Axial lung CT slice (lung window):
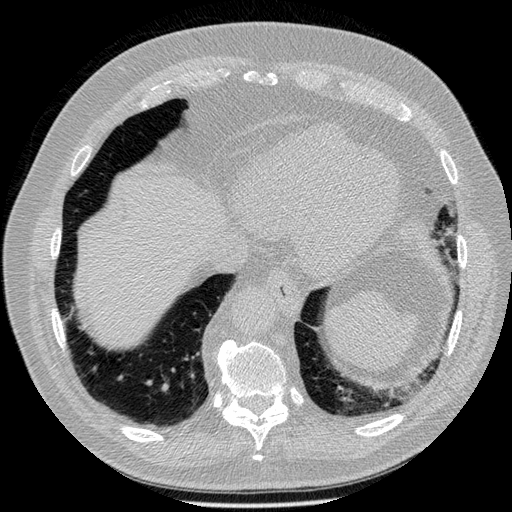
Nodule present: no